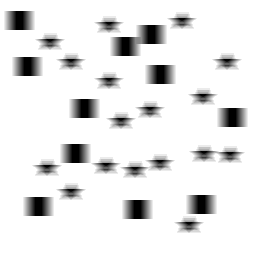
Squares: 11
Triangles: 0
Stars: 17
Total shapes: 28